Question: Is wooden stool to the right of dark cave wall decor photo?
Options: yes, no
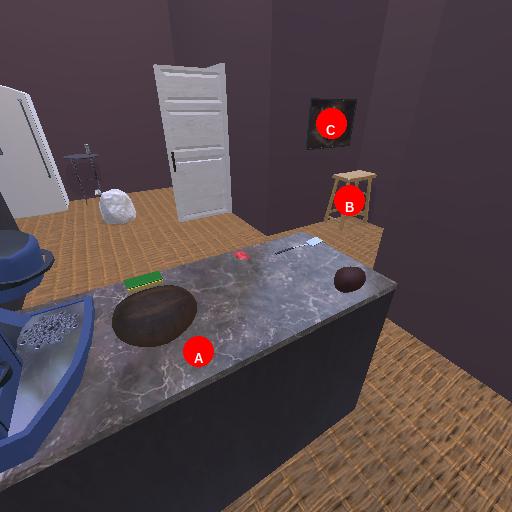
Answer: yes